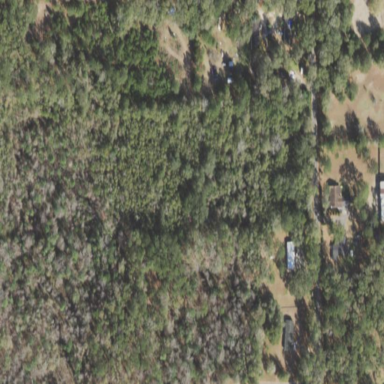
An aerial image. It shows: Mixed leaf woodland.